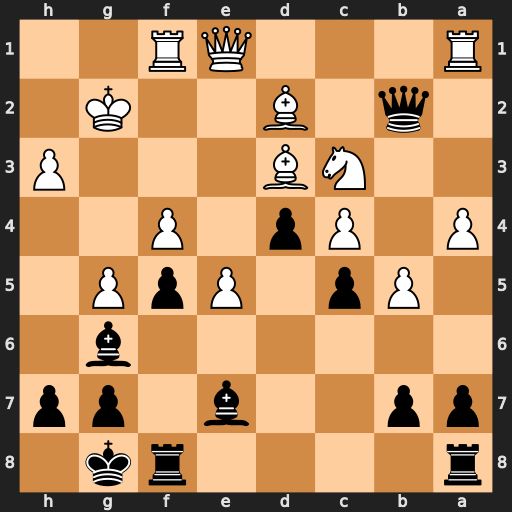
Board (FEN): r4rk1/pp2b1pp/6b1/1Pp1PpP1/P1Pp1P2/2NB3P/1q1B2K1/R3QR2
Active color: b
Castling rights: -
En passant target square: -
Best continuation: dxc3 Rf2 cxd2